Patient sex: M
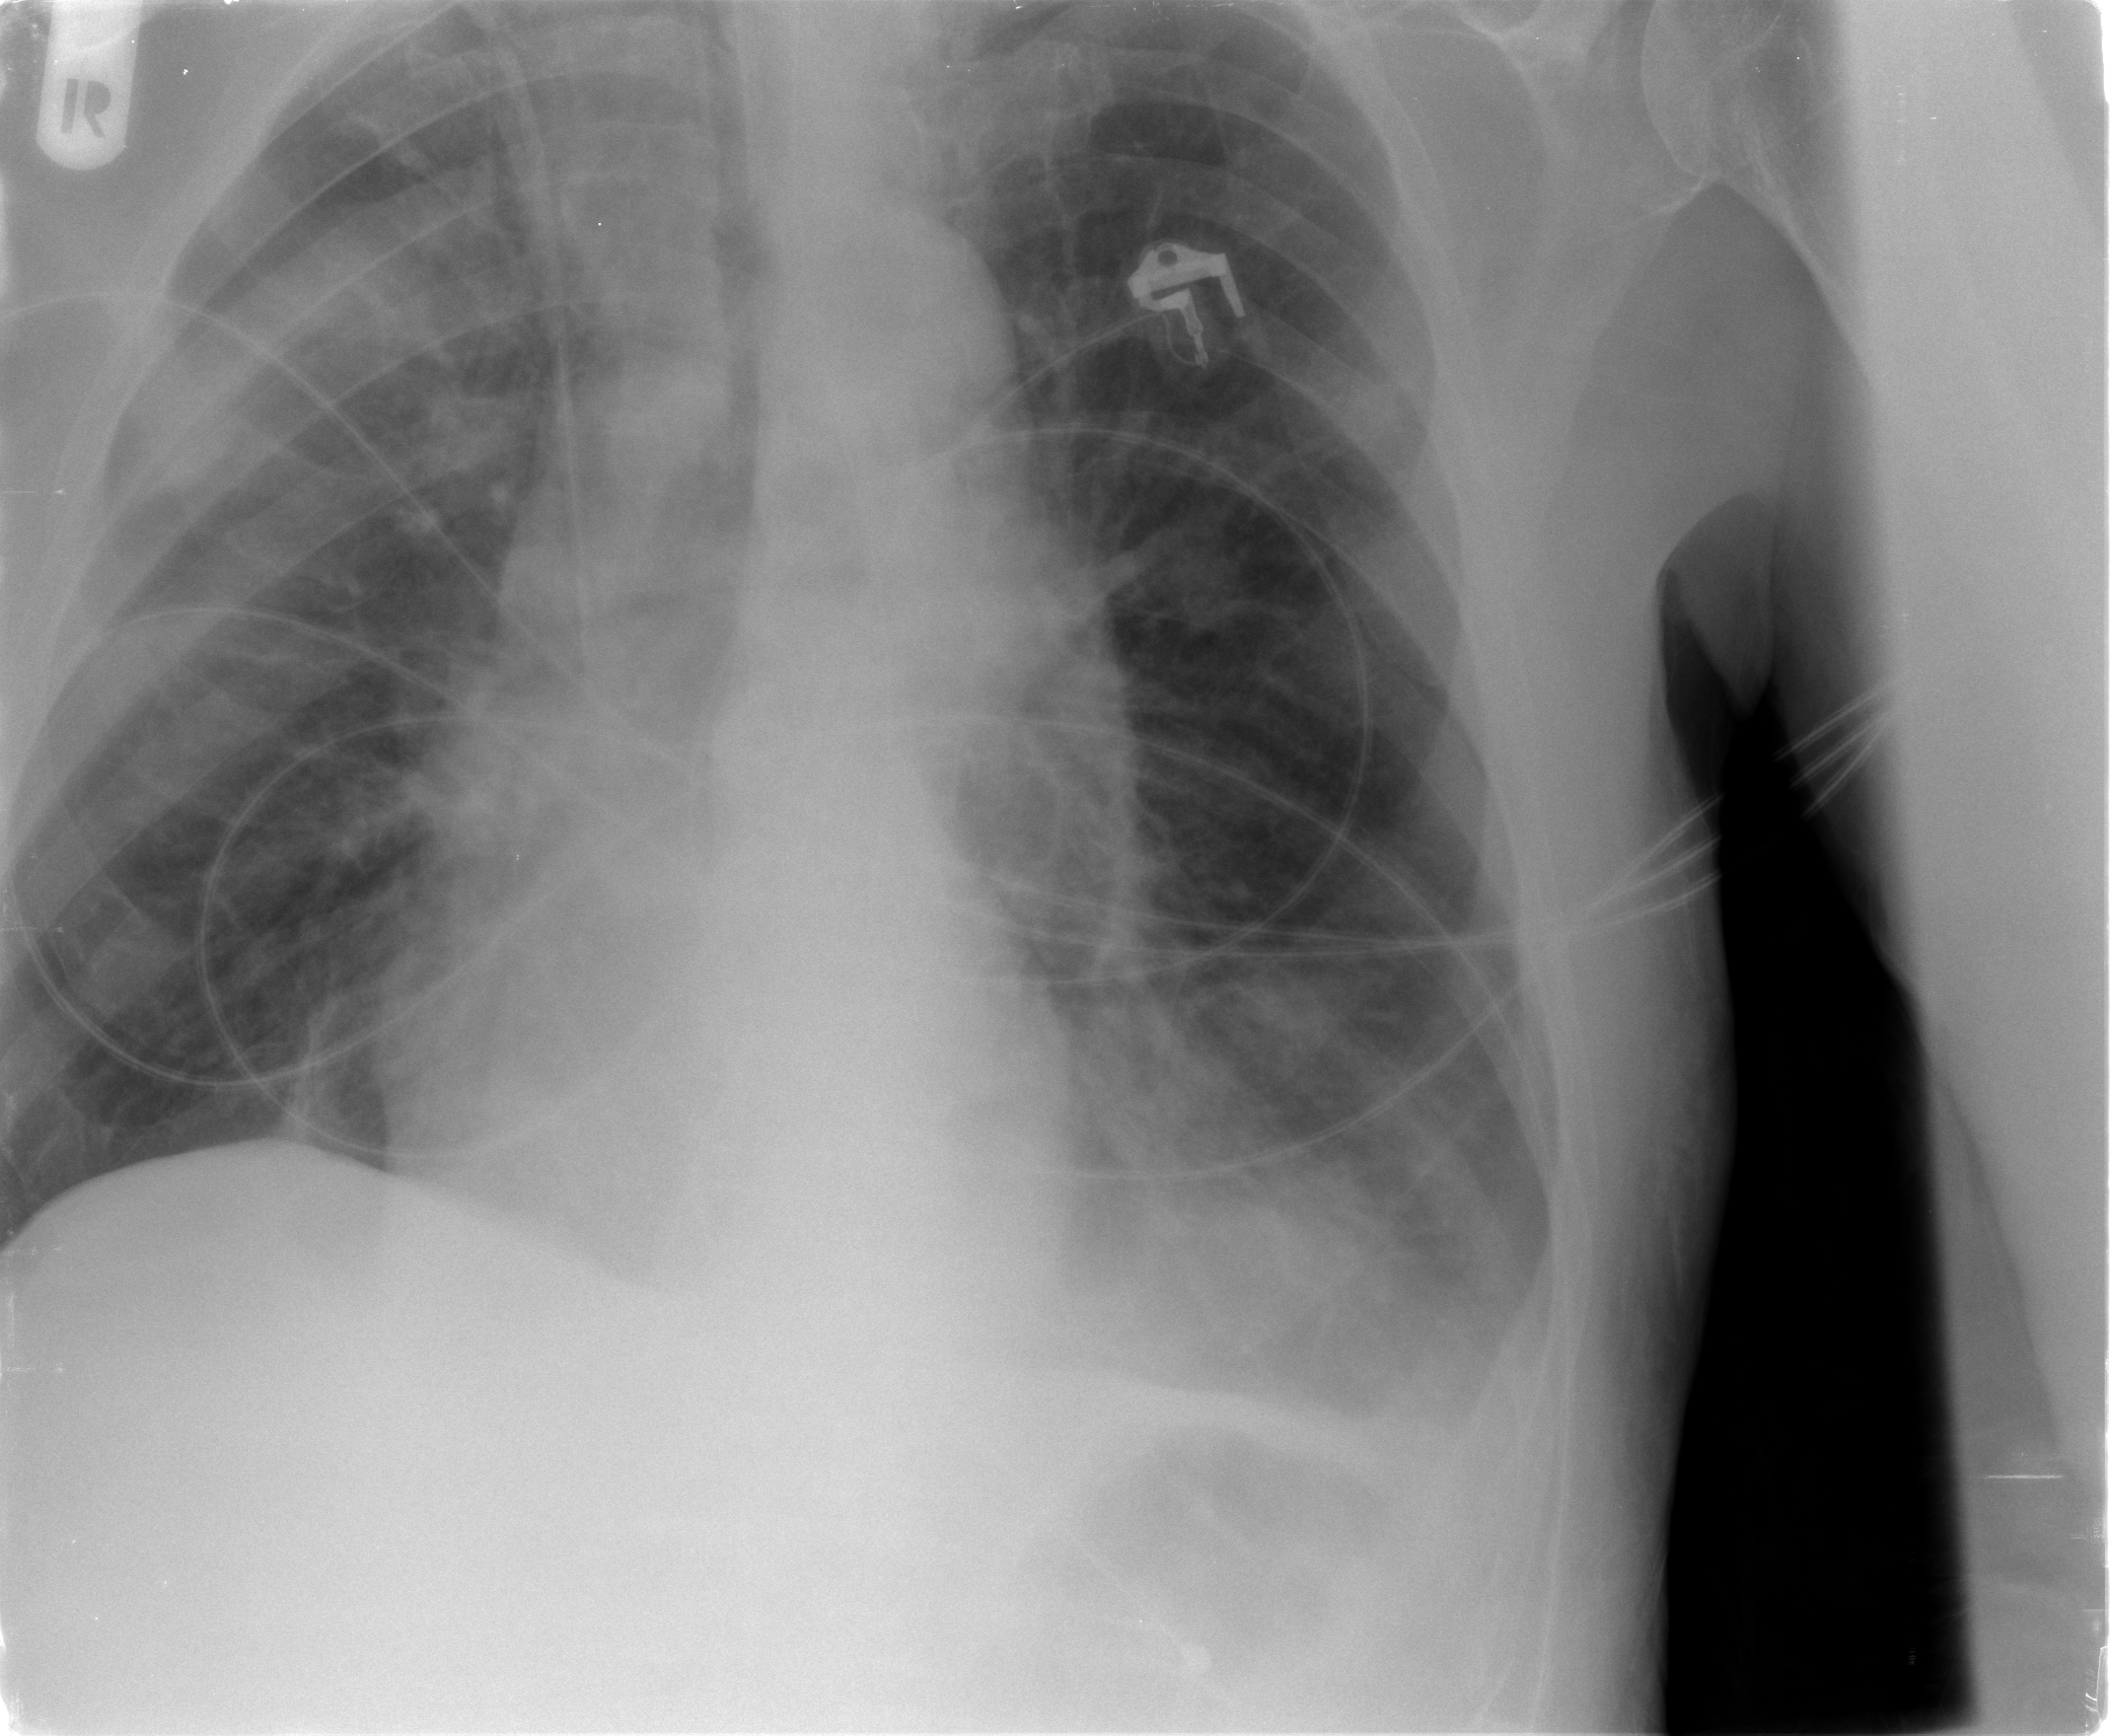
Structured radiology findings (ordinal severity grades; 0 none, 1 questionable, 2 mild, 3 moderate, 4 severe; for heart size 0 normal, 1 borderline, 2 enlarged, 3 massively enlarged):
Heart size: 1
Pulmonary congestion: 2
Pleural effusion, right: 0
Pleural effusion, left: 2
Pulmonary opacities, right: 0
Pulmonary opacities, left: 0
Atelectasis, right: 0
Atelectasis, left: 2